Question: I am trying to uv map a cube in blender 2.74, but even though all six faces are placed on the image on the left hand side, only two of them actually show on the cube on the right hand side. I have tried unwrapping in different ways and moving the squares on the left hand side around, but still only two sides show the image.
When I try more complicated shapes (a tree), none of the faces show the texture, no matter how I unwrap.
However, when I export as a .obj file and draw it with opengl, all sides are textured, with the texture coordinates in the places where I uv mapped them to.
So my problem is that I don't know what it is going to look like until I actually export the file.
How do I get all faces of an object to show textured as I do the mapping?

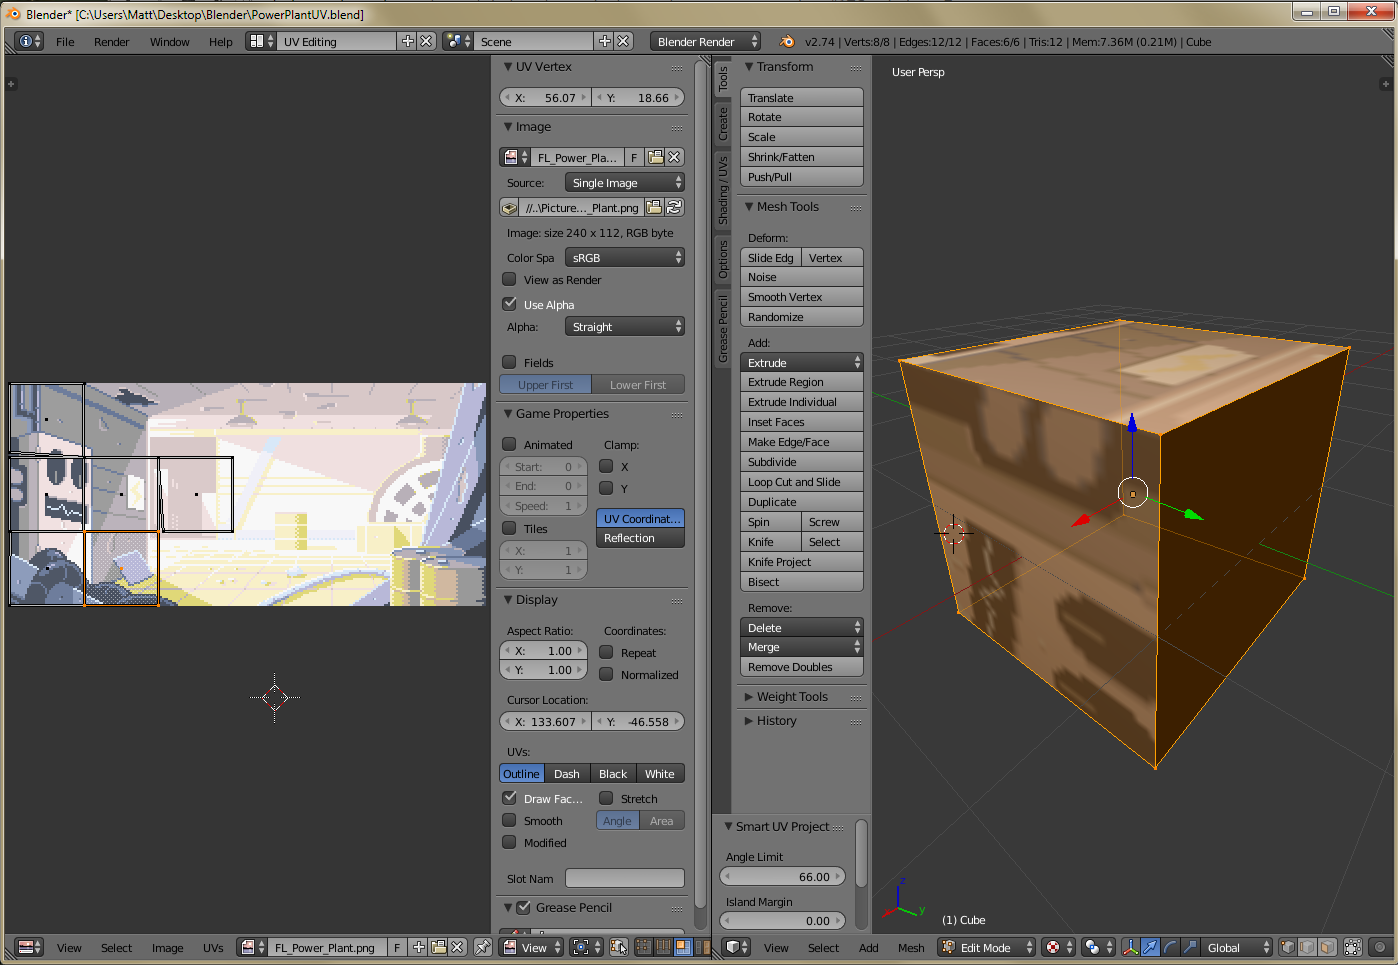
Answer: simple solution, duplicate a couple of those light sources(the dashed line outlined black sphere that always appears in the cube startup program), and place them around your object. Also switch between shading options.